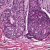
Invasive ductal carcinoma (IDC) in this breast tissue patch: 0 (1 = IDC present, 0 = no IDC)